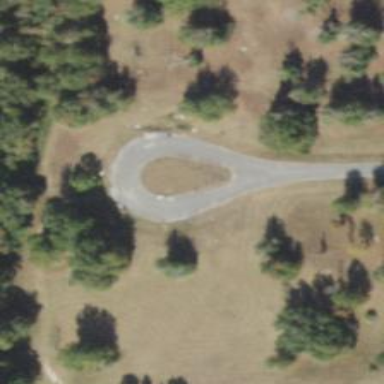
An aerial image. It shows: Turning loop on the road.